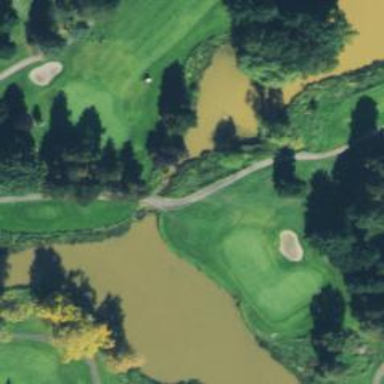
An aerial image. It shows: Path bridge over golf course.